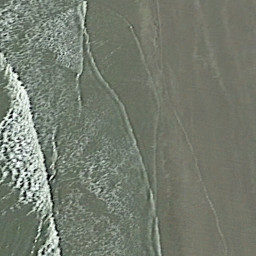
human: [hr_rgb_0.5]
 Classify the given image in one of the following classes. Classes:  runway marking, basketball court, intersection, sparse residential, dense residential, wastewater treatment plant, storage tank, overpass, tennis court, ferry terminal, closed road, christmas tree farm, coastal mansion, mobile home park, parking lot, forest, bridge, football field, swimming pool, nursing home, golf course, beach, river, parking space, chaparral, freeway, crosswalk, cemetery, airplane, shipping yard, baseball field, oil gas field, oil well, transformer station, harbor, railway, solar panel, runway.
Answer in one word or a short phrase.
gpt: beach